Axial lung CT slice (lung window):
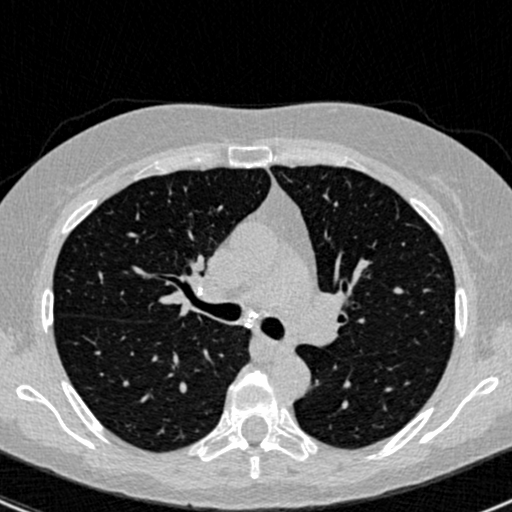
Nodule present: no